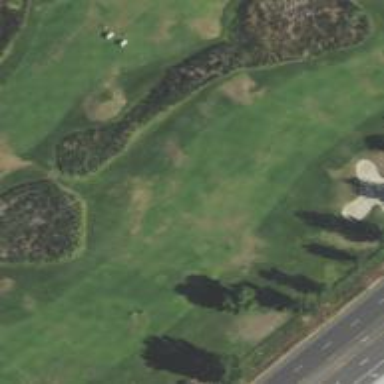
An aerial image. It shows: Golf fairway surrounded by grass.